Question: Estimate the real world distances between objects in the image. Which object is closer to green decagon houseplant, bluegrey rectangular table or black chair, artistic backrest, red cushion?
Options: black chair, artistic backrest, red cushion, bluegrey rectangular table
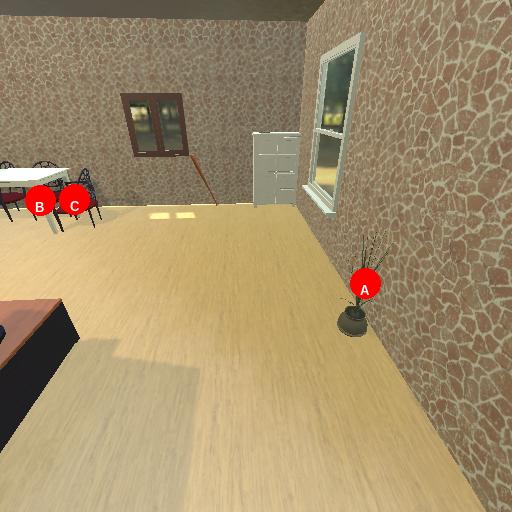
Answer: black chair, artistic backrest, red cushion